Question: I want to read the various Date and Time related values the user sets through system preference.The Clock tab of Date & Time settings various settings.
Now i wan to read weather the user changed Time Options, want to detect if its enabled or not? and also want to get notification whenever user changes these settings?
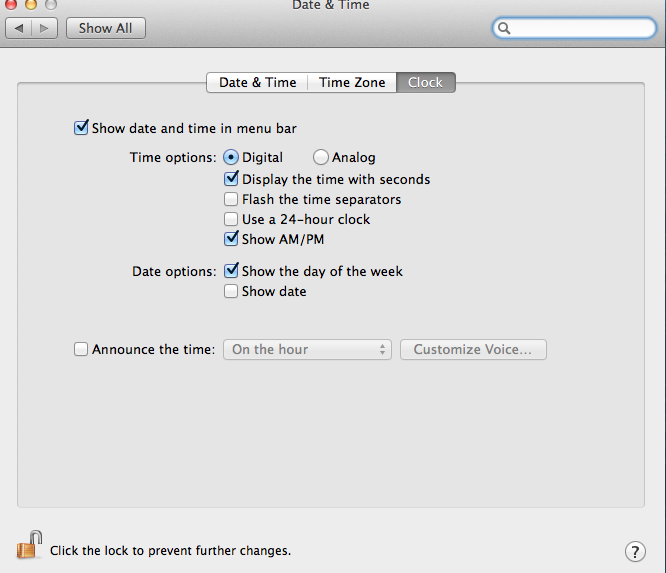
Answer: Just to emphasise my point in my comments. This is how you can read the clocks preferences via objective-c;
'''
CFStringRef appID;
CFPropertyListRef newCP;
appID = CFSTR("com.apple.menuextra.clock");
CFStringRef Key = CFSTR("IsAnalog");
newCP = CFPreferencesCopyAppValue (
Key,
appID
);
NSLog(@" newCP %@", newCP);
'''
or in Applescript:
'''
set theClock to quoted form of (do shell script "read com.apple.menuextra.clock IsAnalog ")
'''
But without knowing more this maybe a pointless answer.